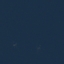
Land use / land cover: SeaLake